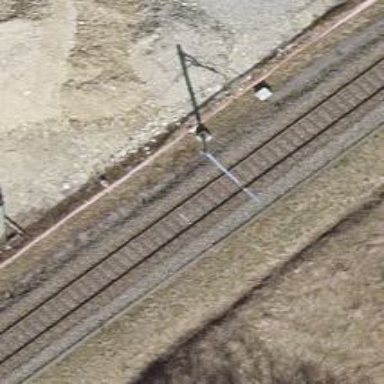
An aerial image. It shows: Catenary mast for power lines.